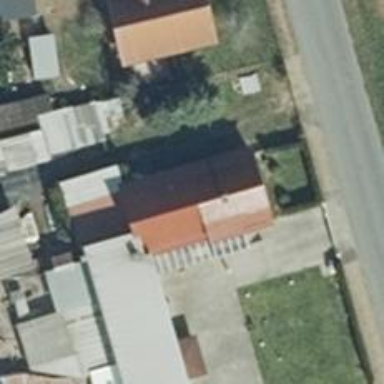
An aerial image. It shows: Simple and straightforward house.